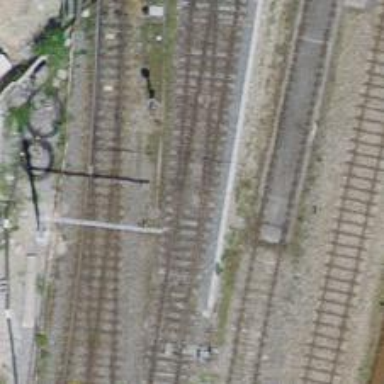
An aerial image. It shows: Railway switch.